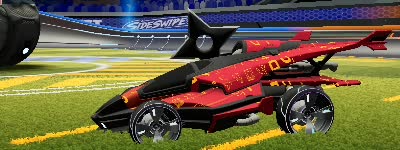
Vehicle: aftershock